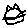
Label: cat